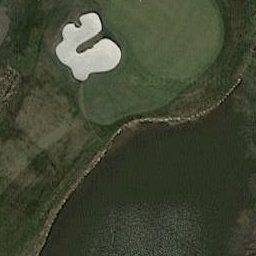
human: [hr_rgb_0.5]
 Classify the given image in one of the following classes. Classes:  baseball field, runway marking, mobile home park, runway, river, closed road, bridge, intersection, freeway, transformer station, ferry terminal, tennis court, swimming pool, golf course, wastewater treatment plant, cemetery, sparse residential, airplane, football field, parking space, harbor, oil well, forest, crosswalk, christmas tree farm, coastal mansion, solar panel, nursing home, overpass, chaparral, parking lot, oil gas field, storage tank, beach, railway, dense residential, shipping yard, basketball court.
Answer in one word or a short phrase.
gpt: golf course